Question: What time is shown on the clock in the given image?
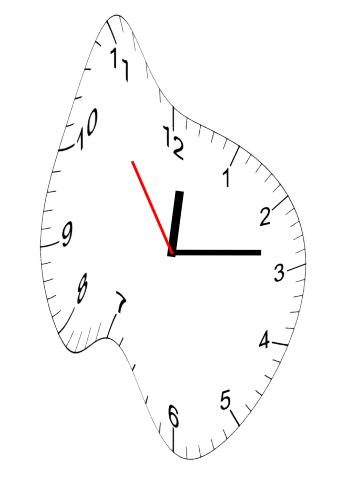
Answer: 12:13:54